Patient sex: M
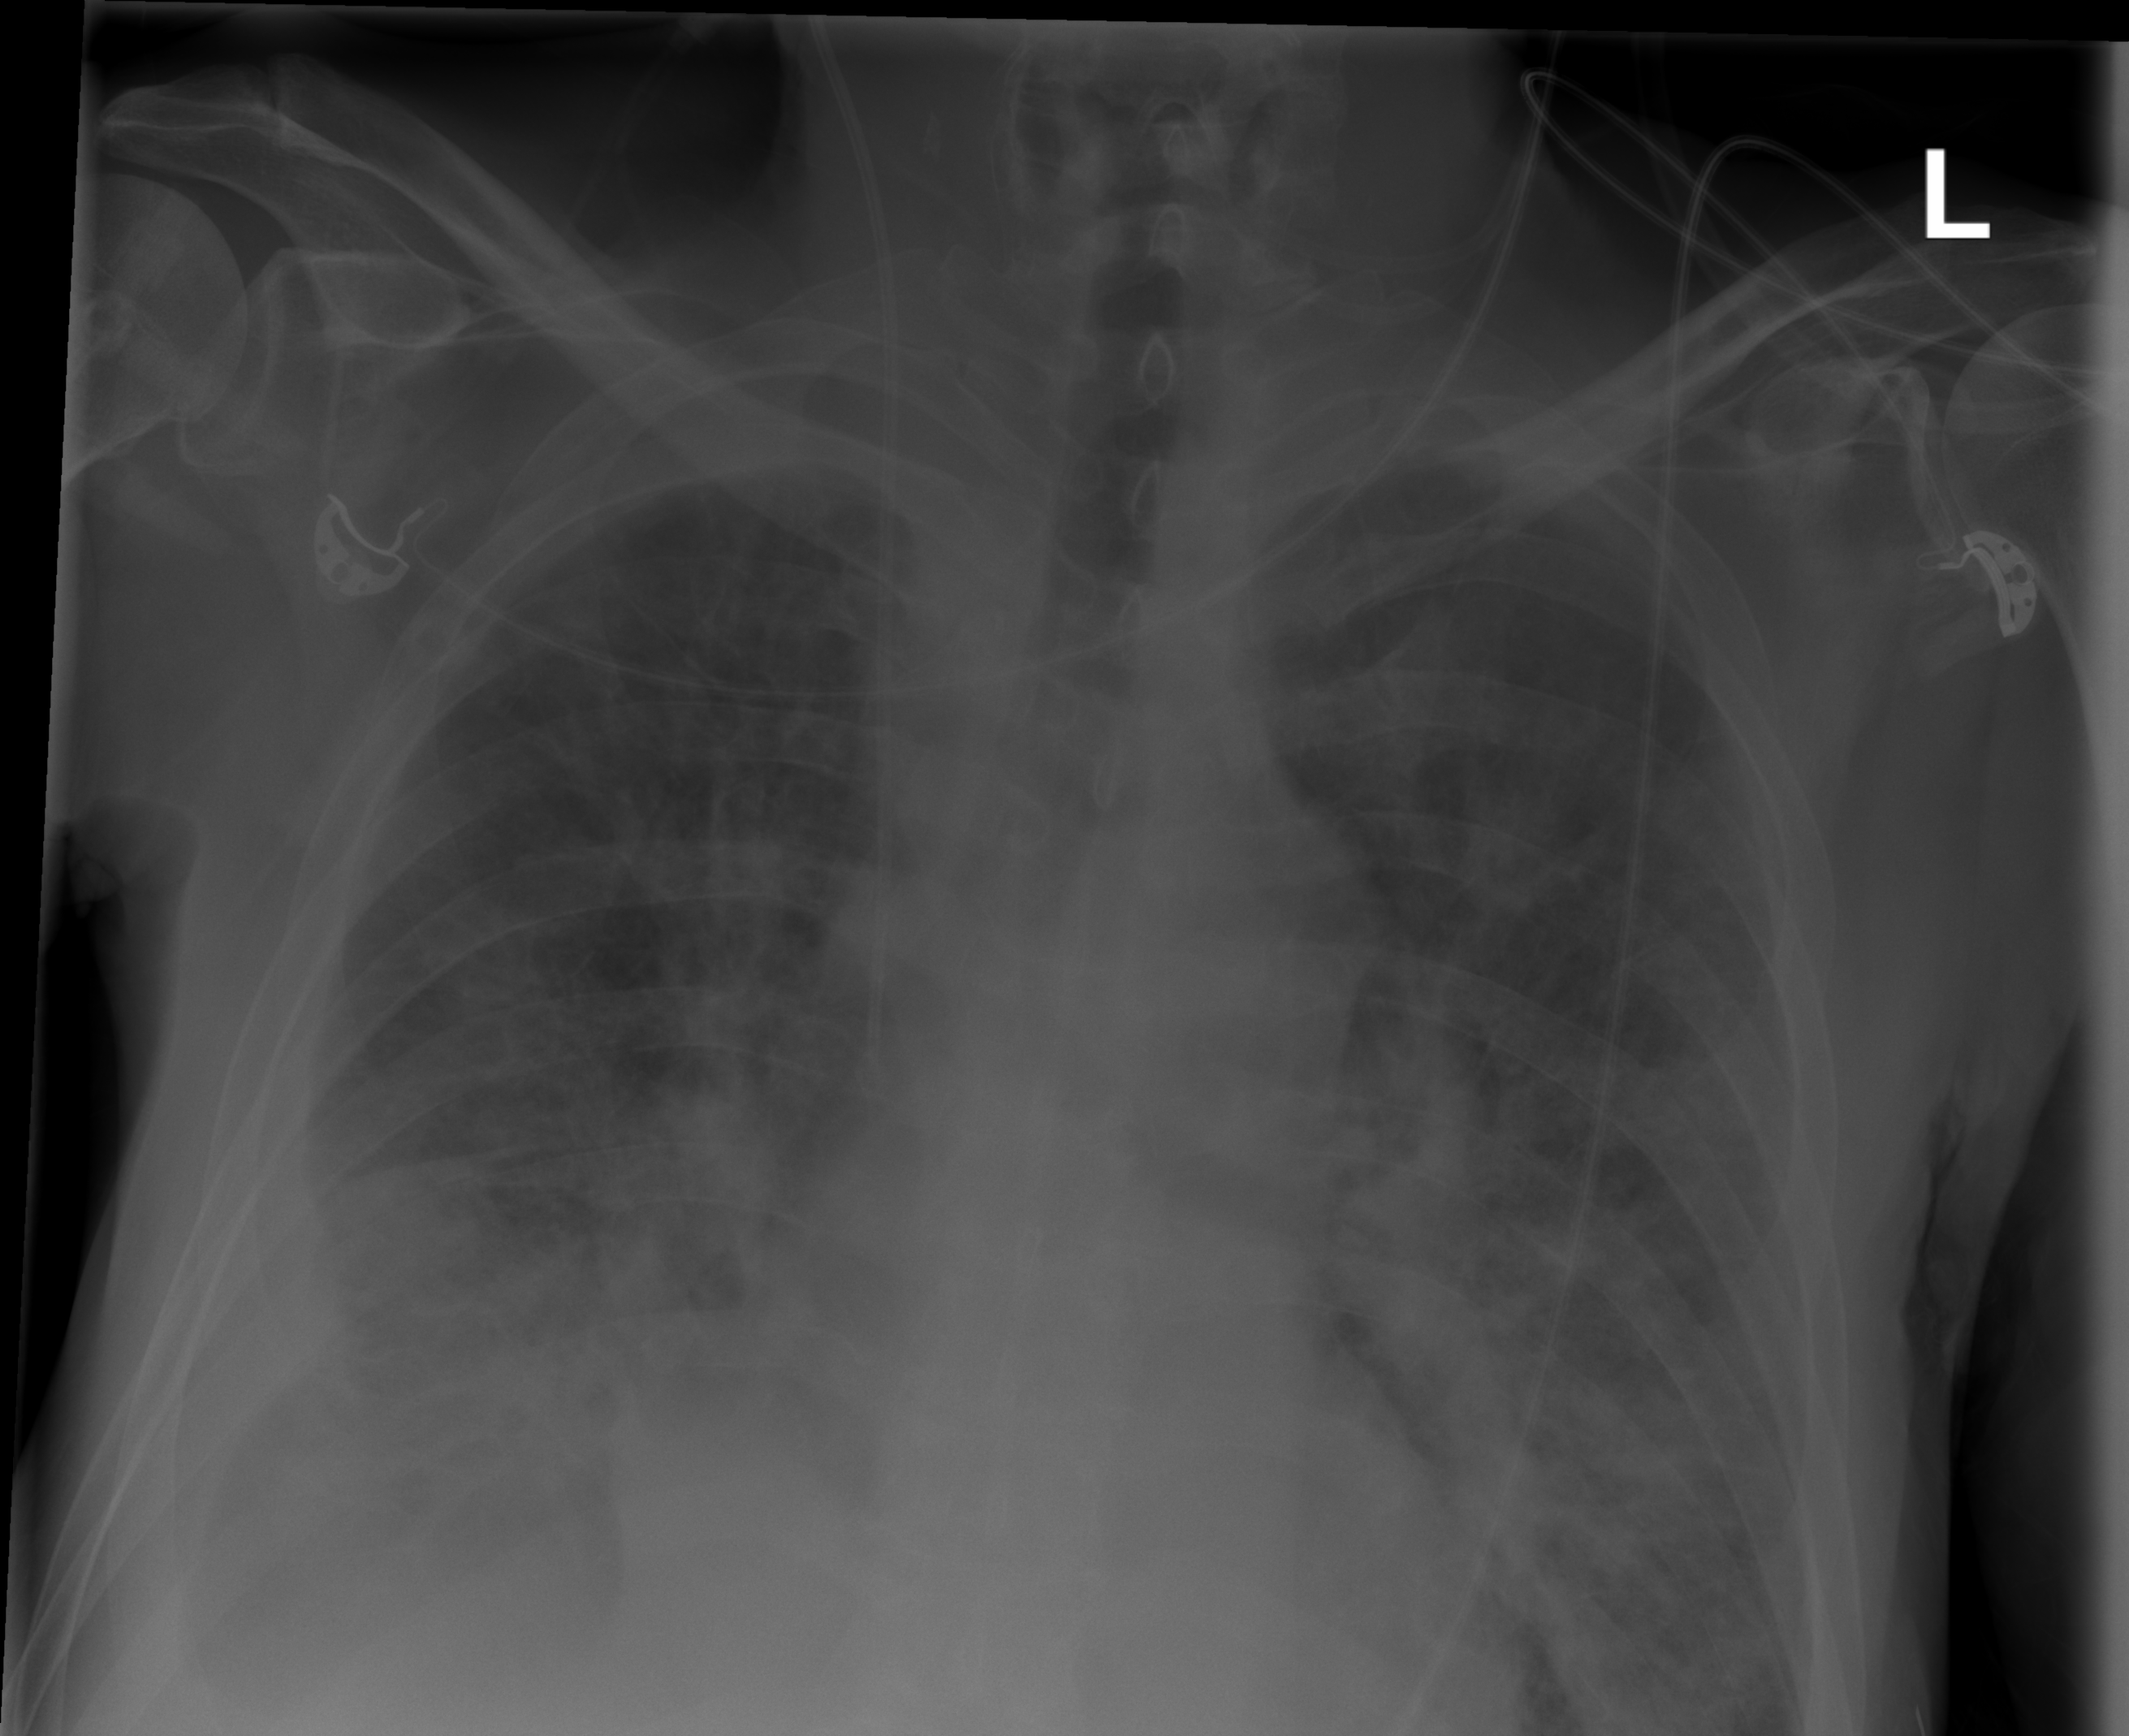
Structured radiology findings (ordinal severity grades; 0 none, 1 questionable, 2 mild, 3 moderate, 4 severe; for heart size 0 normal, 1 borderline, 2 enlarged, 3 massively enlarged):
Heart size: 0
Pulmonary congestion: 0
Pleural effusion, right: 2
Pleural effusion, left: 1
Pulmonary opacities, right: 3
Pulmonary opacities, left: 3
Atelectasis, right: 2
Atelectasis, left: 2